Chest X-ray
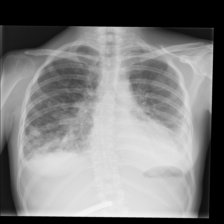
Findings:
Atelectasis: negative
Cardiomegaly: negative
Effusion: positive
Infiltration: negative
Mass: negative
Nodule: positive
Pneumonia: negative
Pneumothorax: negative
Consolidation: negative
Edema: negative
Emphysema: negative
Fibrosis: negative
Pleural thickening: negative
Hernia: negative